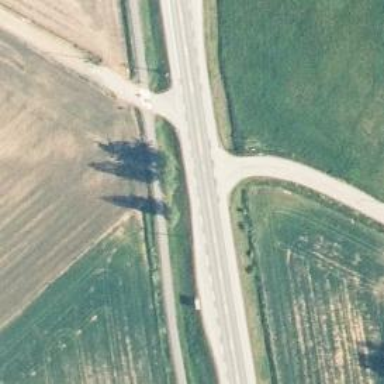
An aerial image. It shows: Primary road with asphalt surface.